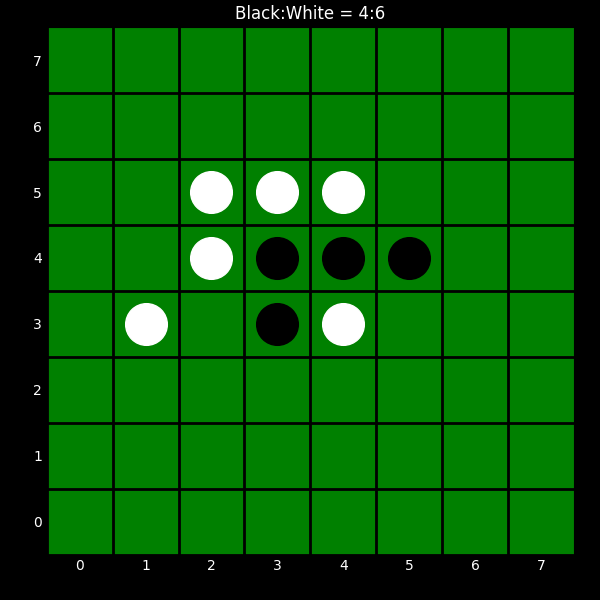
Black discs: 4
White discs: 6